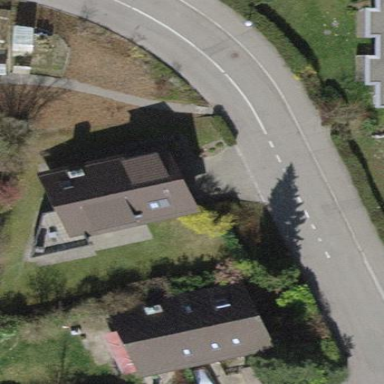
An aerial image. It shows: Detached building with gabled tile roof.